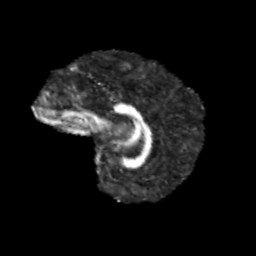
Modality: FA
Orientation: sagittal
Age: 12
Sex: male
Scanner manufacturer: siemens
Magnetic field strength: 3 T
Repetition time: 3.8 s
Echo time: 0.07 s